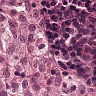
Metastatic tissue present: no